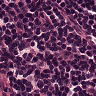
Metastatic tissue present: no